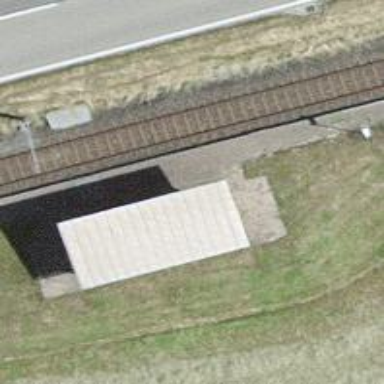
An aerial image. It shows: Halt on the railway.